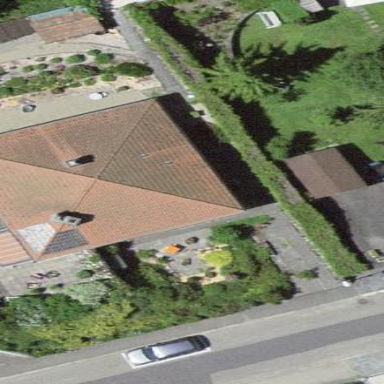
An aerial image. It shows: Residential building.